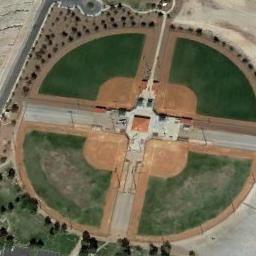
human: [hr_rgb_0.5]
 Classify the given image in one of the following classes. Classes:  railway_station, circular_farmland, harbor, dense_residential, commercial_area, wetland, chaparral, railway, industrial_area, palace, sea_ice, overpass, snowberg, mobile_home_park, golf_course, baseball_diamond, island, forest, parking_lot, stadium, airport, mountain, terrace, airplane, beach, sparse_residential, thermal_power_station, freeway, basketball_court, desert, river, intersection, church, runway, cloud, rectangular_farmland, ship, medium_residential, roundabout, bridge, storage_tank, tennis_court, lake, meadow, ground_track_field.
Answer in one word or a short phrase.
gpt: baseball_diamond